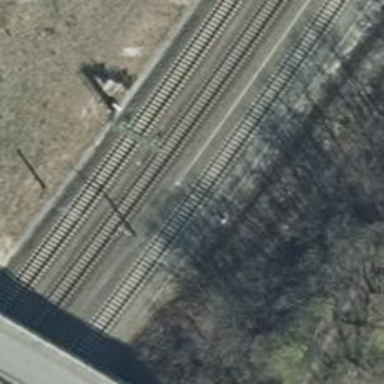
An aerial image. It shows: Railway signal.